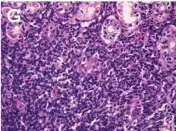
Pathological images of Case 1. (f): Cyclin D1.
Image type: pathology (h&e)